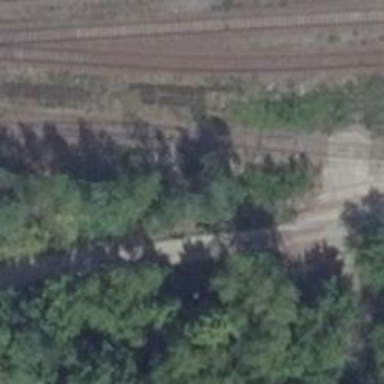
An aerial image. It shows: Railway switch.